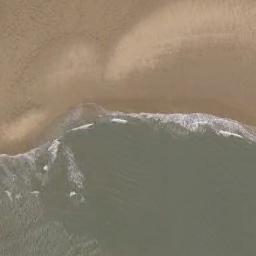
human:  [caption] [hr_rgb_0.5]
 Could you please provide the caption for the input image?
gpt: The beach is composed of deep green seawater and the yellow coast .

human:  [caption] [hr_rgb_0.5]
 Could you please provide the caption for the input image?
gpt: Large expanse of earth-colored sandy beach and gray-yellow sea .

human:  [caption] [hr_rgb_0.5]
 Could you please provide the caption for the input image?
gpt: The beach with khaki sand and the color of the seawater is green .

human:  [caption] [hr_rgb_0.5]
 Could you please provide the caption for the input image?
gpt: There was a lot of spray near the beach .

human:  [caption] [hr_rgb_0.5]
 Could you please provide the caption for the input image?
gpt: The sea is calm beside the beach .